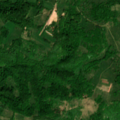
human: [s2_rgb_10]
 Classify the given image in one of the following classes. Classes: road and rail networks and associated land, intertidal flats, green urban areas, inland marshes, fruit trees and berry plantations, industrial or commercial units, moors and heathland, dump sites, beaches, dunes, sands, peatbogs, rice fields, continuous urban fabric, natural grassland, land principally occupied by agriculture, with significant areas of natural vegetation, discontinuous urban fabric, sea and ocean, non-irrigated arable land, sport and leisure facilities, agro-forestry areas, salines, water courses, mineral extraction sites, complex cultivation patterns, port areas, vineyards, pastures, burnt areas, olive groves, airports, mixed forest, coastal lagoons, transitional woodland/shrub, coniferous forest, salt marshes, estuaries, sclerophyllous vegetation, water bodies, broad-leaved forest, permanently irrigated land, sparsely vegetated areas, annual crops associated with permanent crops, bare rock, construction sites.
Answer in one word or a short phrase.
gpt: complex cultivation patterns, land principally occupied by agriculture, with significant areas of natural vegetation, broad-leaved forest, transitional woodland/shrub